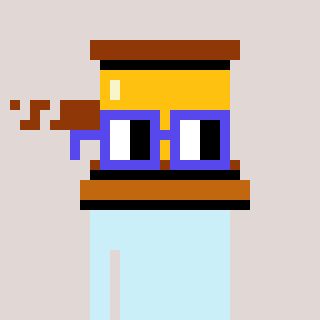
a pixel art character with square blue glasses, a gavel-shaped head and a rust-colored body on a warm background